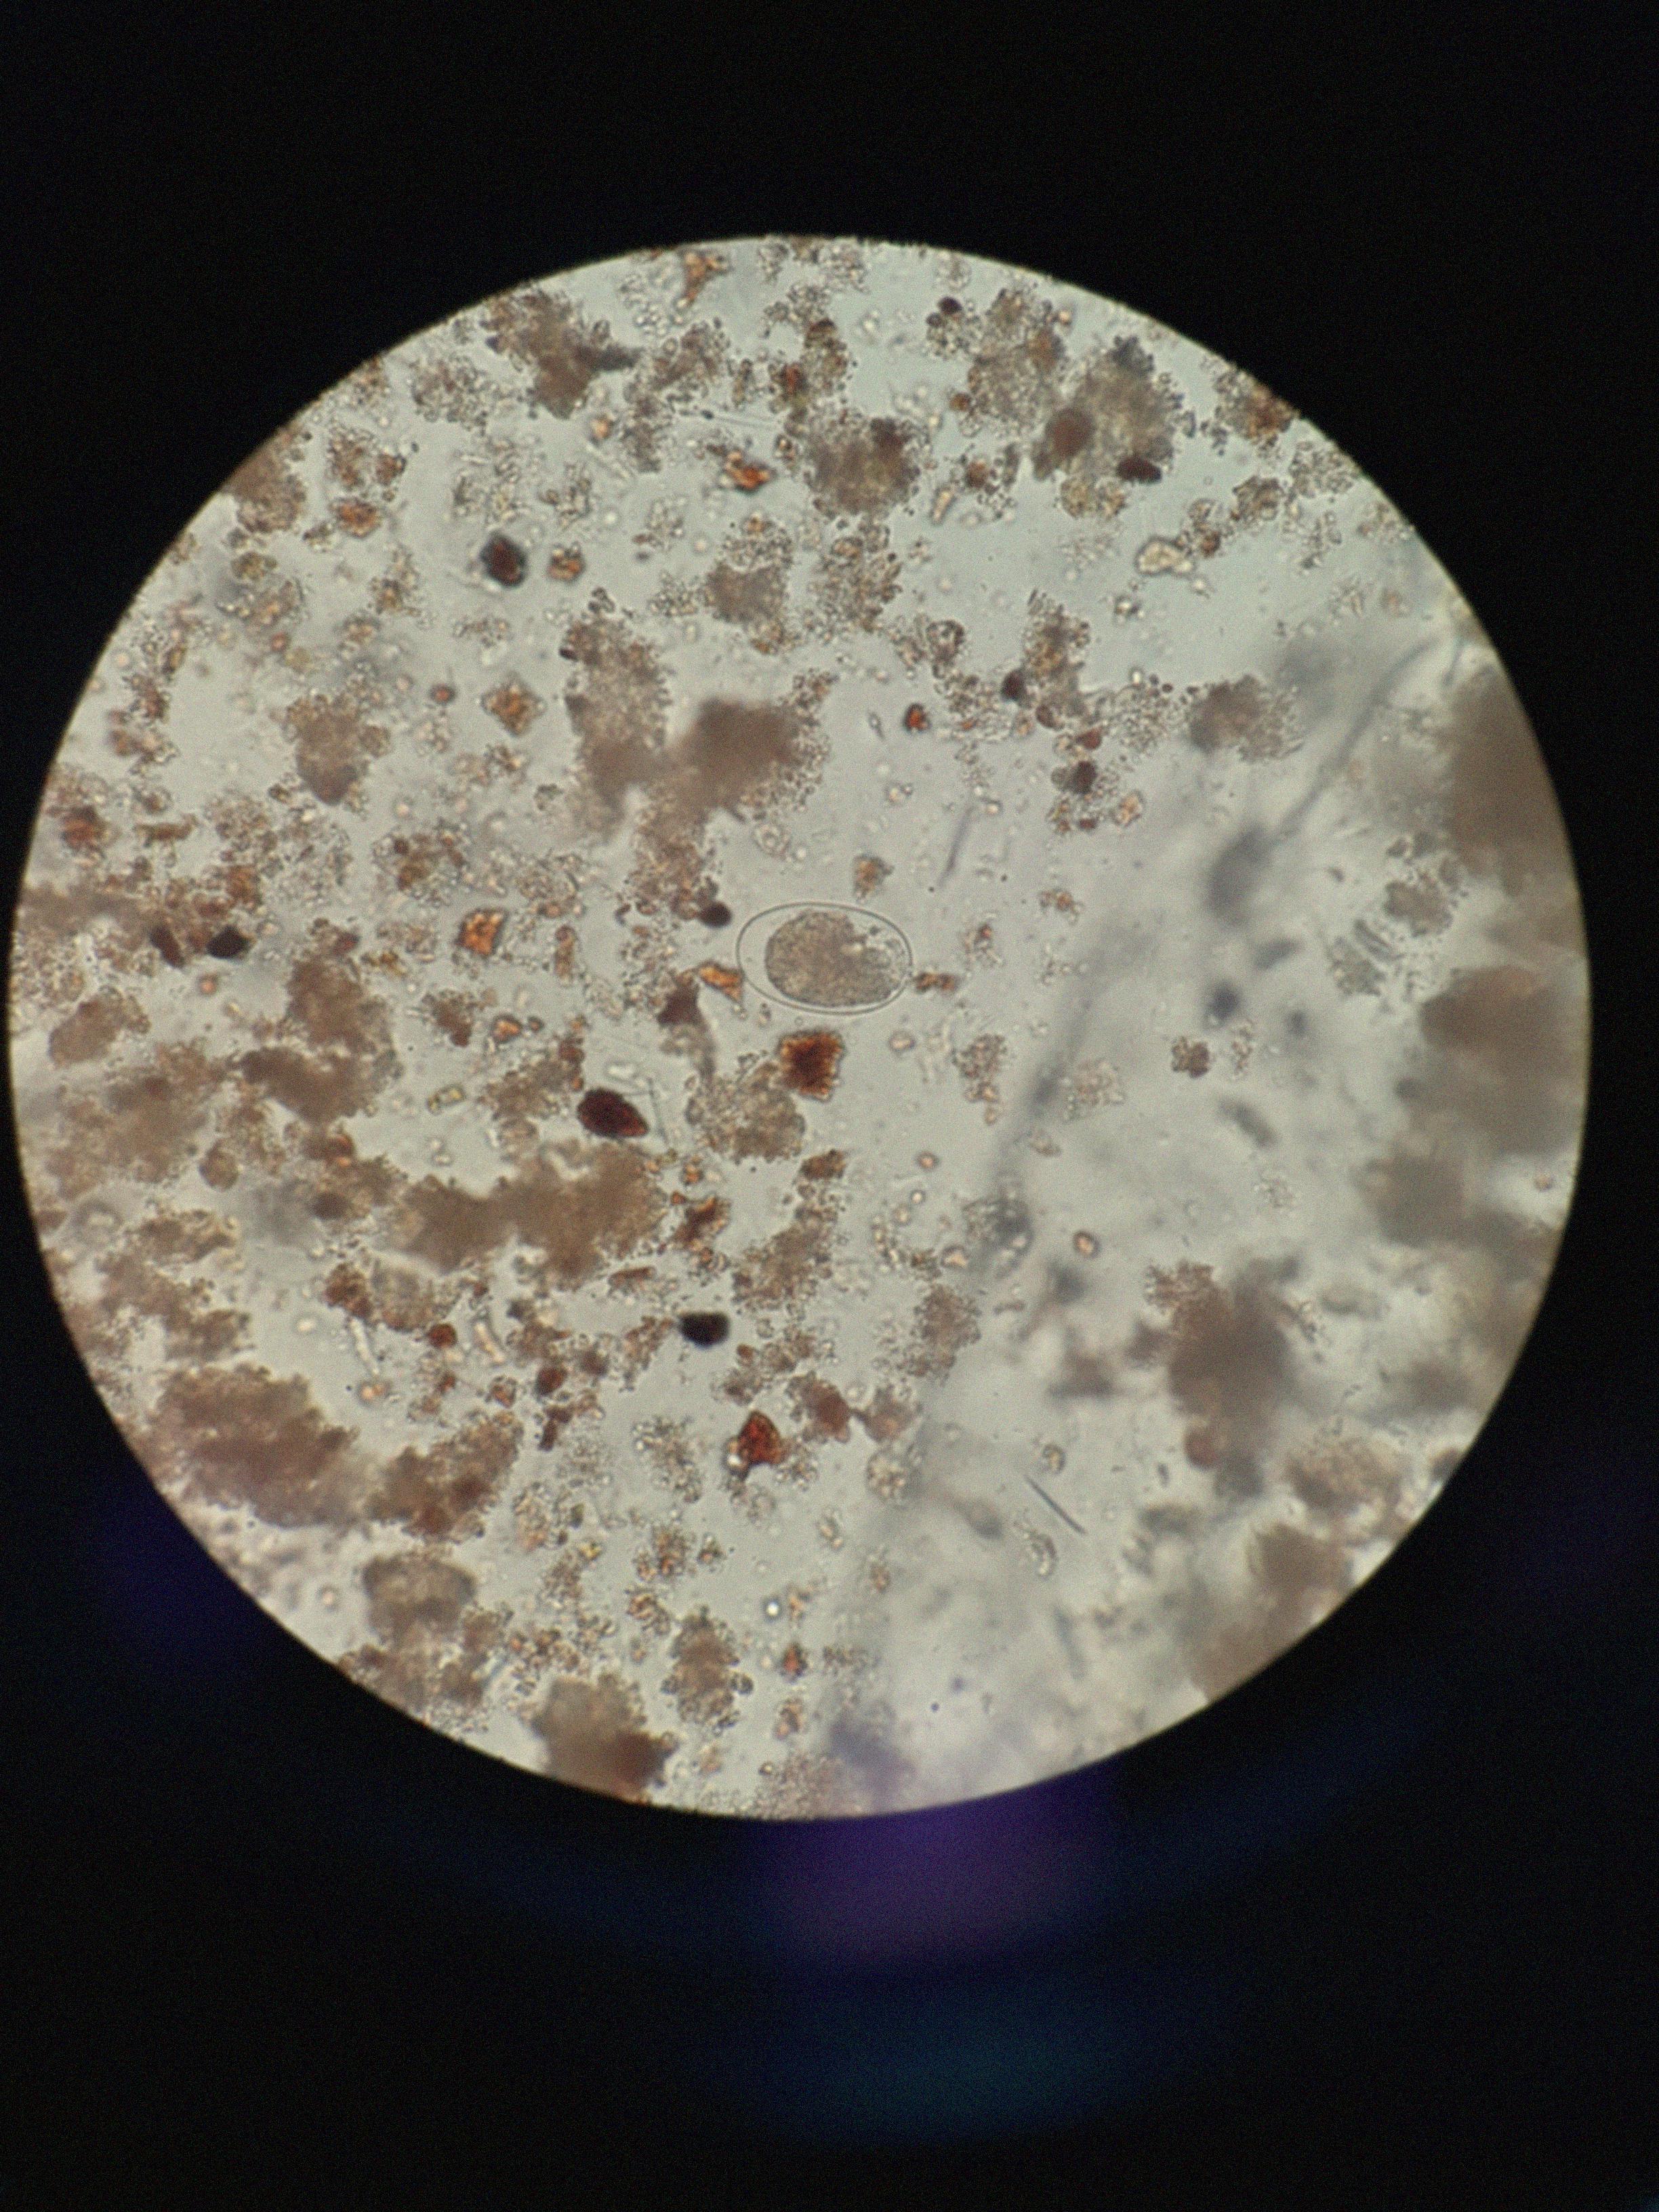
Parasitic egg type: Hookworm egg